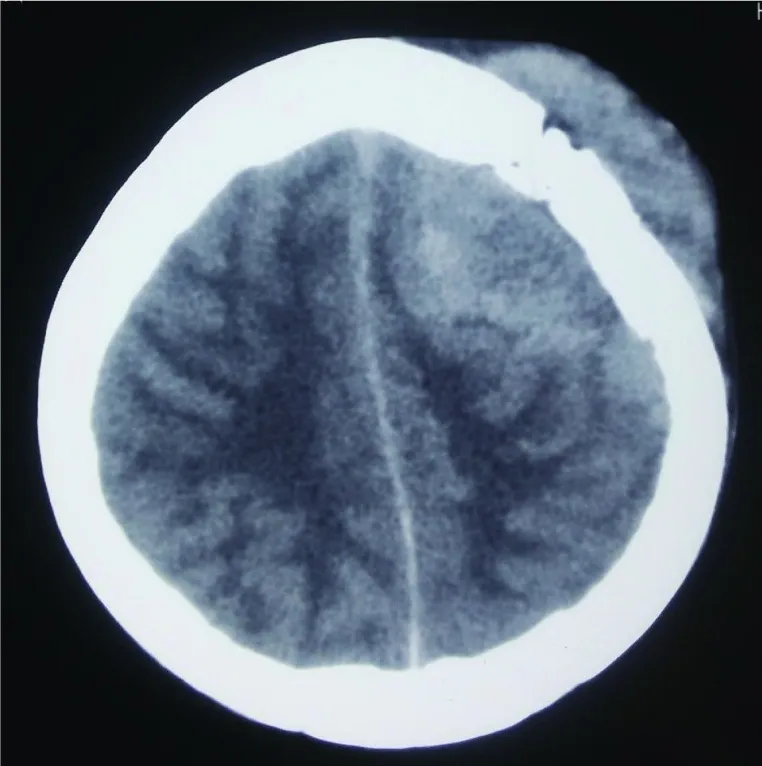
CT image showing hyperintense lesion surrounding the skull bone.
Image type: radiology (ct)